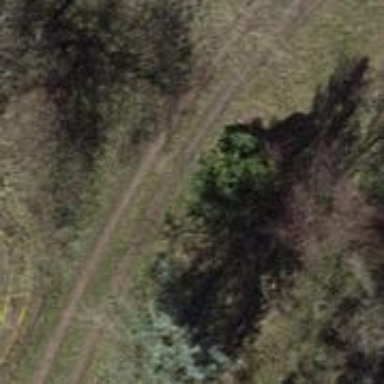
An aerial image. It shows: Compacted grade3 track.